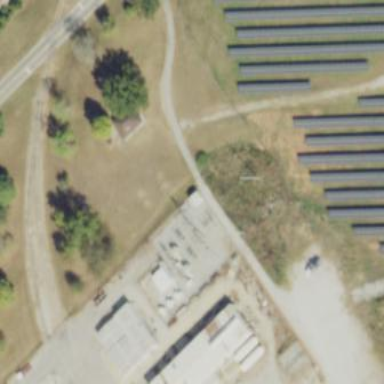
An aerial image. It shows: Industrial substation surrounded by fence.